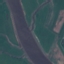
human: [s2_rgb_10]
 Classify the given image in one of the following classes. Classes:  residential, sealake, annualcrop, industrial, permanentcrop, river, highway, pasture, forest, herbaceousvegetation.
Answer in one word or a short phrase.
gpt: River